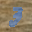
Label: 3